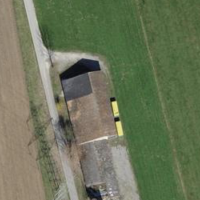
EUNIS habitat code: 52
Species observed at this site:
Cichorium intybus